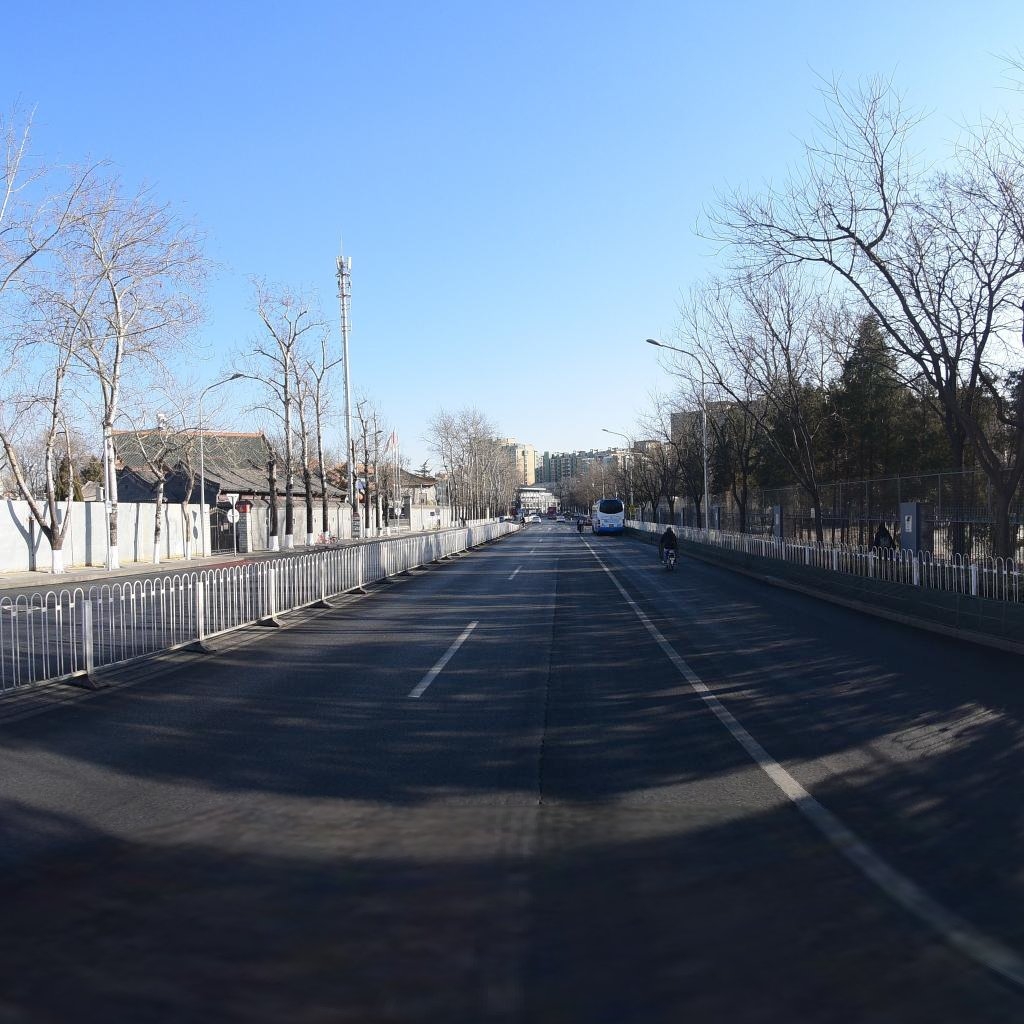
Region: Dongcheng
Road damage annotations: longitudinal crack